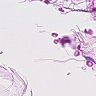
Metastatic tissue present: no